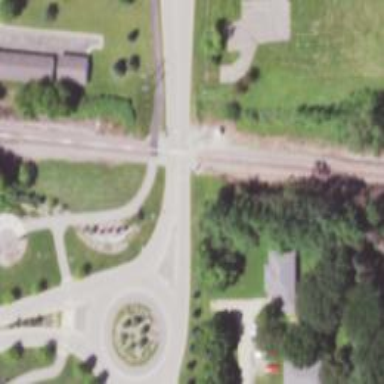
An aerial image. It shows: Tertiary road with asphalt surface. New roundabout was constructed in 2013.